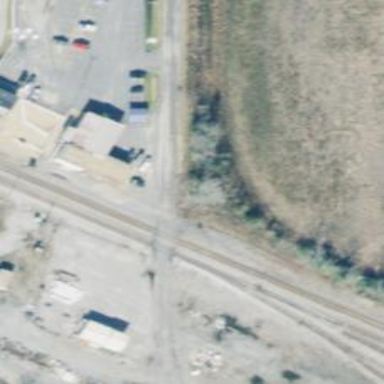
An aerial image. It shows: Railway level crossing.